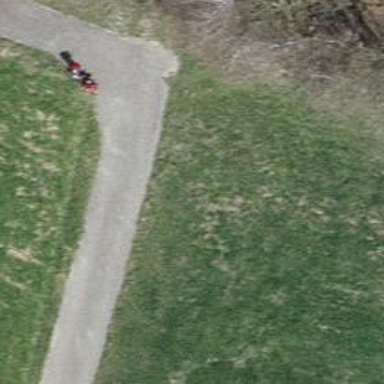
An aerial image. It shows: Well-maintained track road of grade 1.